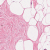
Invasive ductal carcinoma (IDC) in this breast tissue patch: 0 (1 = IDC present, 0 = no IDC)